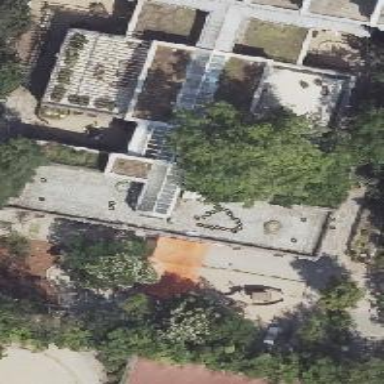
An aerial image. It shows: Kindergarten building.